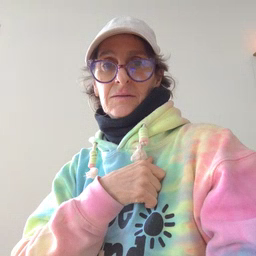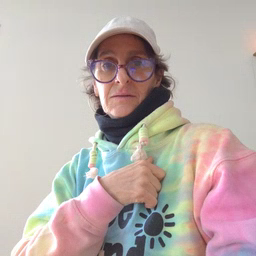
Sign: bug